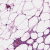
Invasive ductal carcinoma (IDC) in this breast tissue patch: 1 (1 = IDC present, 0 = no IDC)